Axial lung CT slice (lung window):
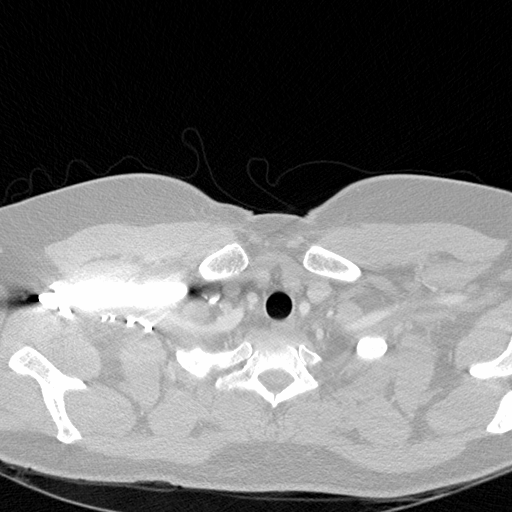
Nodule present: no